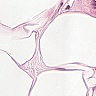
Metastatic tissue present: no